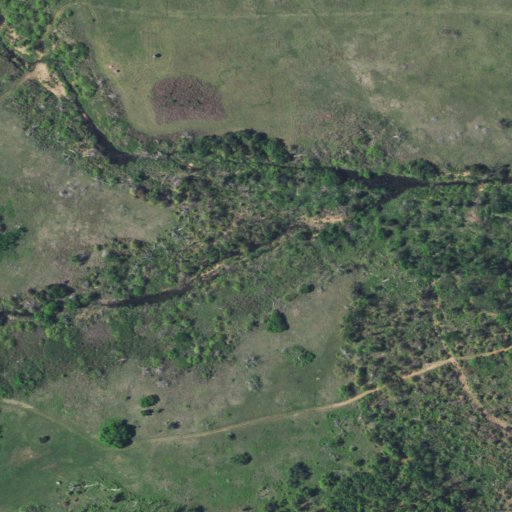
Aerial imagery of valley in Oklahoma named Hobbs Canyon containing grassland, mixed forest, deciduous forest, shrub, and evergreen forest